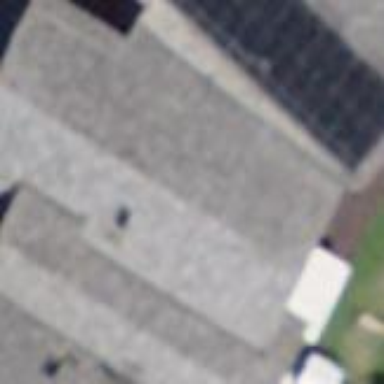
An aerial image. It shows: Kindergarten building.